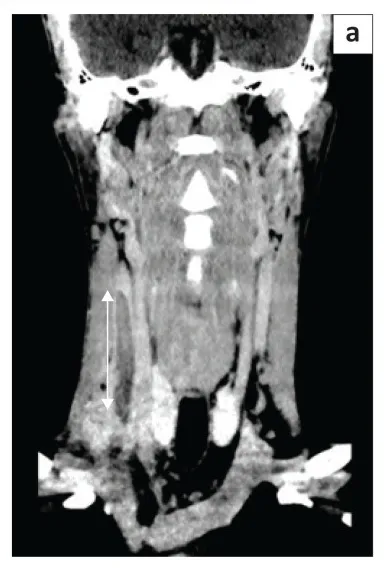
(a) Coronal contrasted computer tomography displaying right internal jugular vein thrombosis.
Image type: radiology (ct)